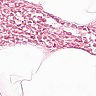
Metastatic tissue present: no